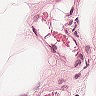
Metastatic tissue present: no